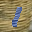
Label: 1